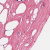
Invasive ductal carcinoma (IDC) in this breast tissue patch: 0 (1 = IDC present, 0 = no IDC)